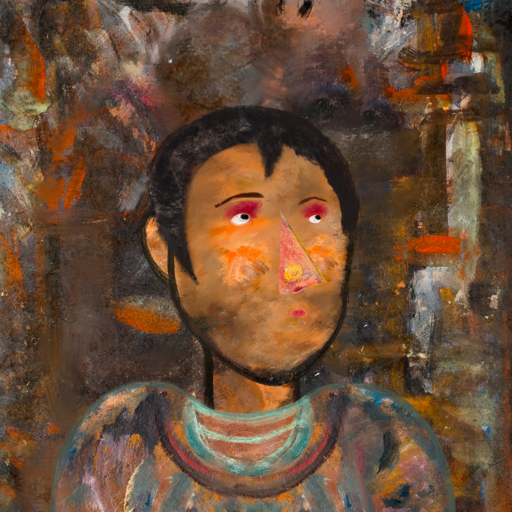
Background: GypsyQueen, Head And Neck Side: Gypsy_Queen, Face Side: Irani, Bust: Boggyland, Hair Side: Roy_Bahadur, Head Accessory: Blank, Second Necklace: Blank, Necklace: Blank, Baby: Blank